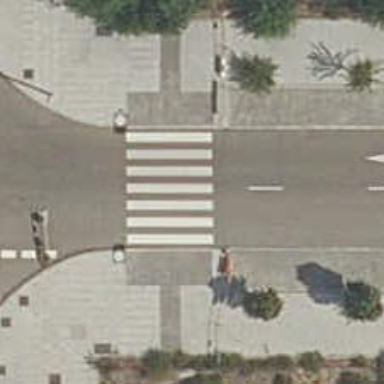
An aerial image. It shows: Uncontrolled crossing on the road.